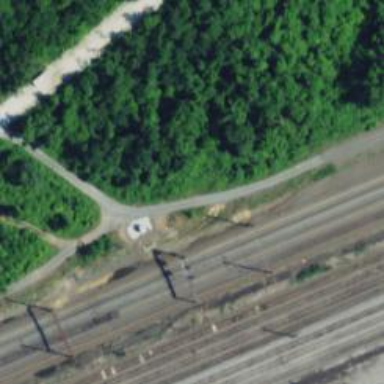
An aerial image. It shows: Railway track with contact line for electrification.